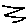
Label: zigzag